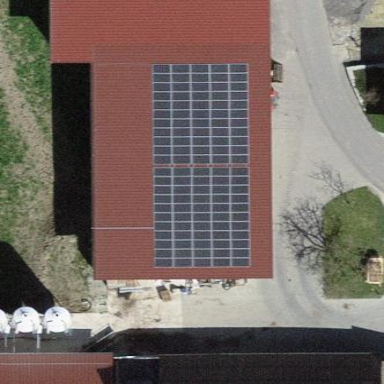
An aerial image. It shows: Solar photovoltaic panel generator.